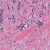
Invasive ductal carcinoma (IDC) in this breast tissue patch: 1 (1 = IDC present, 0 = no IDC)